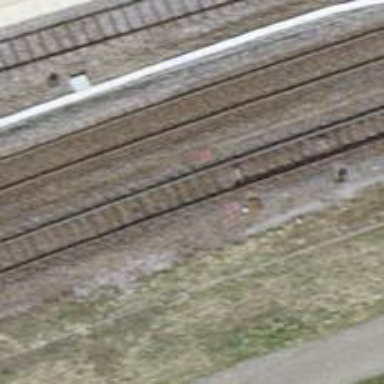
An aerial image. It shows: Railway switch.